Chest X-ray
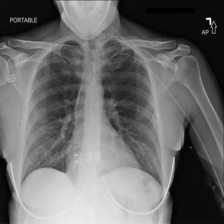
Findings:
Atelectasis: negative
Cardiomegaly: negative
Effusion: negative
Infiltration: negative
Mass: negative
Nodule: negative
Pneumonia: negative
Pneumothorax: negative
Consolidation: negative
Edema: negative
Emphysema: negative
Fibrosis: negative
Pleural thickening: negative
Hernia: negative